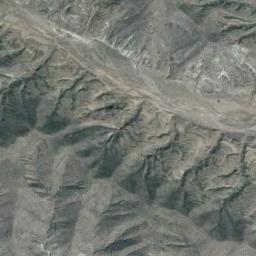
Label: mountain